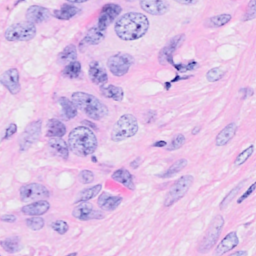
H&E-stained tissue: Breast